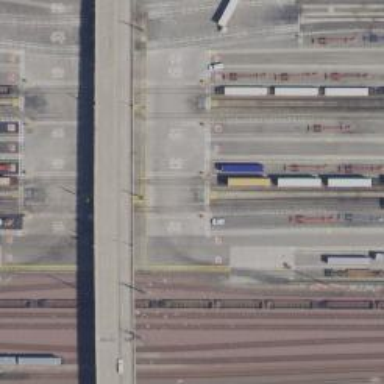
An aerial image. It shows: Level crossing along the railway.